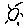
Label: sun